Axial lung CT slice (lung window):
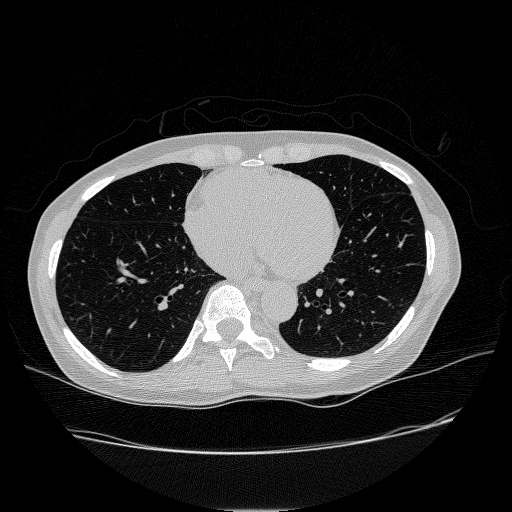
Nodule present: no